You are looking at the short-time Fourier spectrogram of a bearing's acceleration signal. Diagnose the bearing from this image, choosing from: normal, inner_race, outer_race, ball.
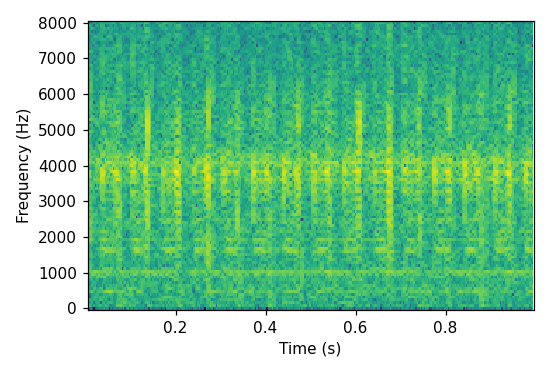
Answer: ball